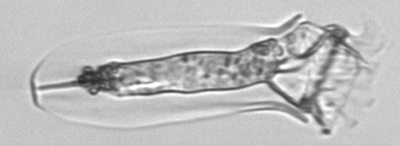
Label: Tintinnina